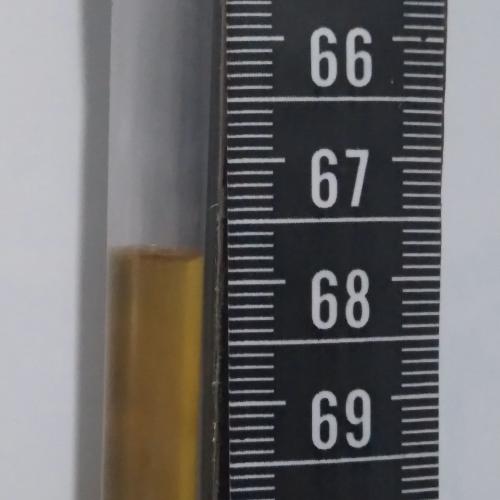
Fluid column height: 67.8 cm